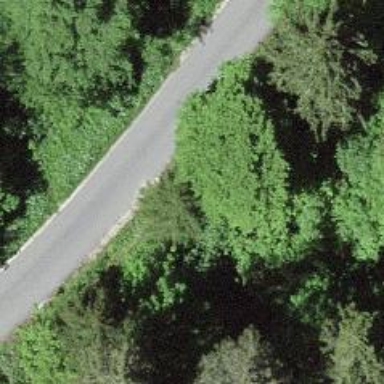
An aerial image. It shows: Unclassified paved road with grade2 tracktype.